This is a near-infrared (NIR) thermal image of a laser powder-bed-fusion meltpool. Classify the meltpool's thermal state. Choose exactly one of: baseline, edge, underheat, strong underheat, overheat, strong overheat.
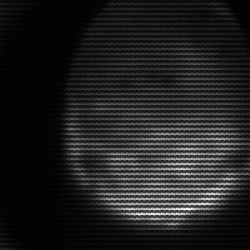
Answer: edge